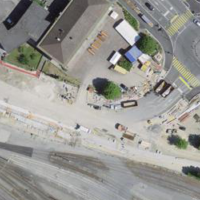
EUNIS habitat code: 54
Species observed at this site:
Achillea millefolium